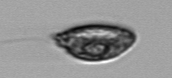
Label: Katodinium_or_Torodinium